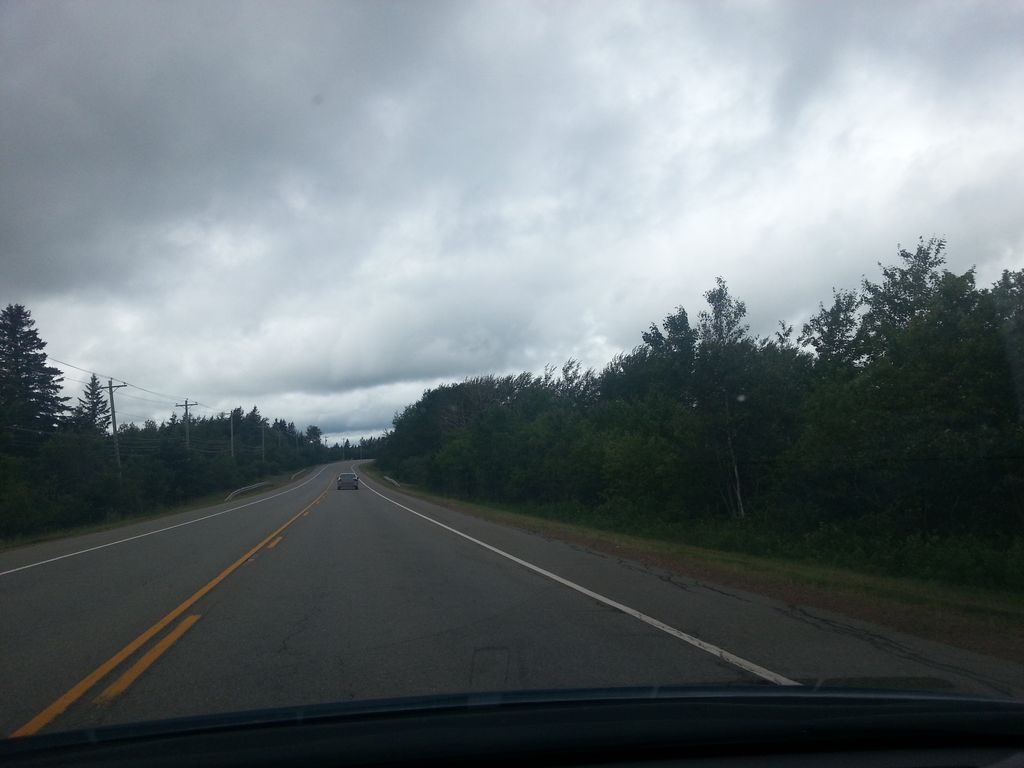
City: charlottetown